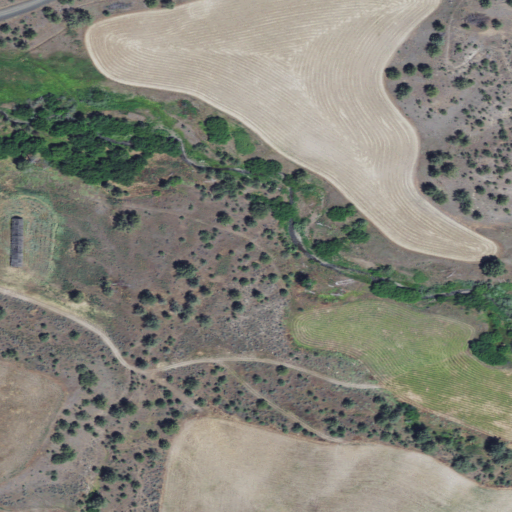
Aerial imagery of valley in Oregon named Howard Canyon containing shrub, cultivated crops, open development, and woody wetlands